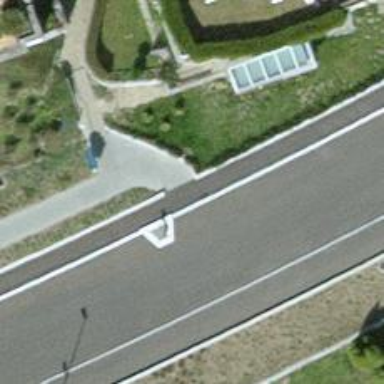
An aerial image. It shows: Sidewalk.